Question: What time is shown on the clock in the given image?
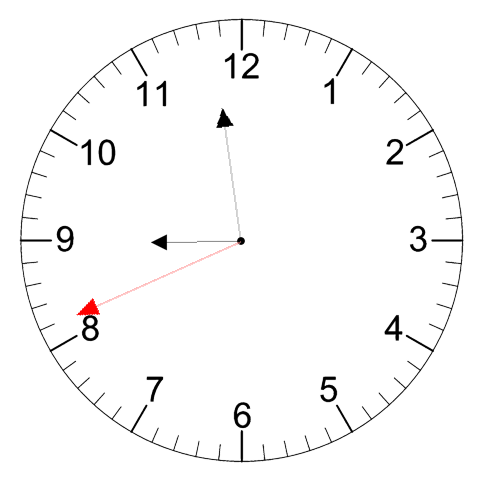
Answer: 08:58:41